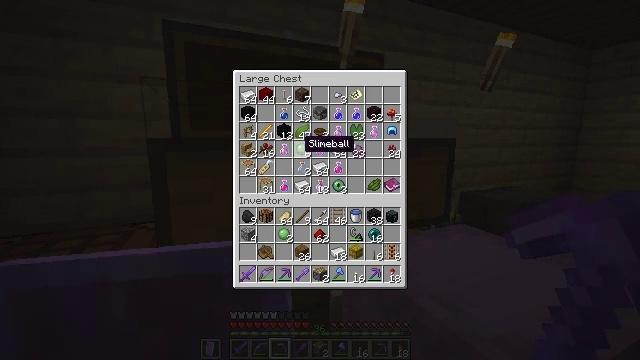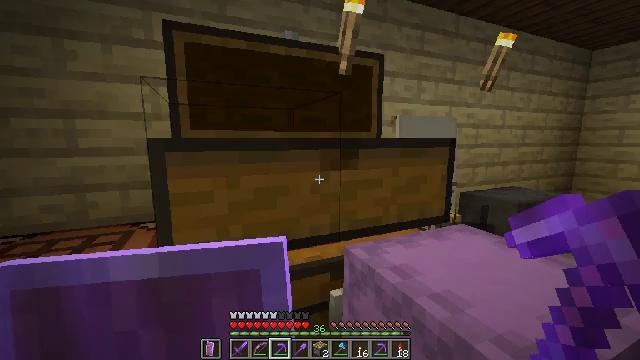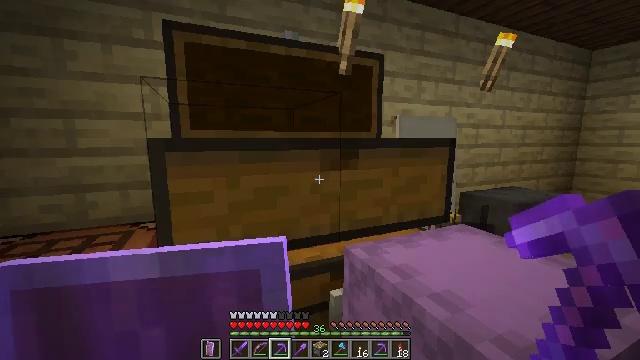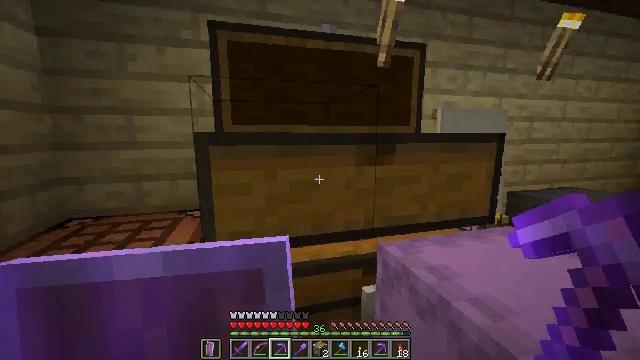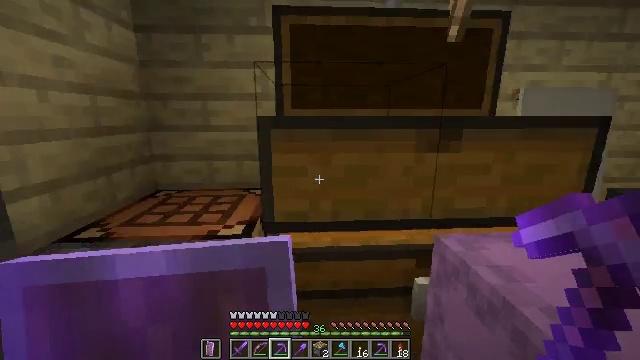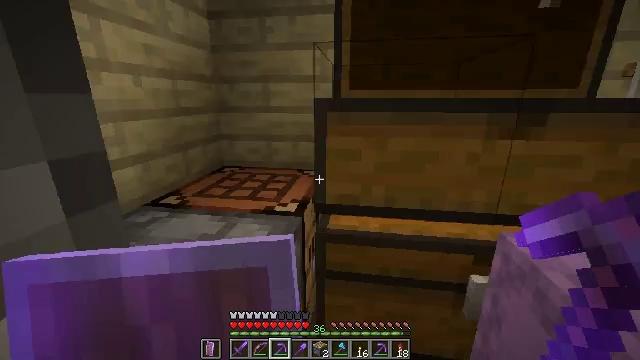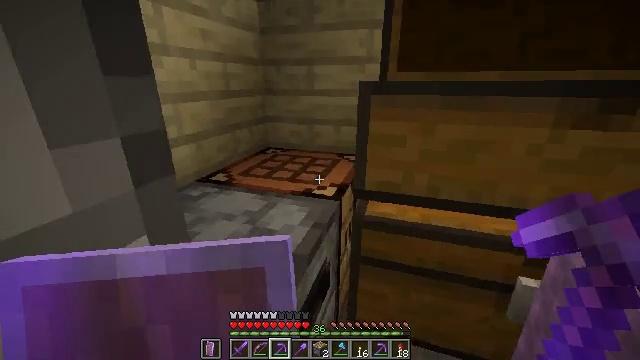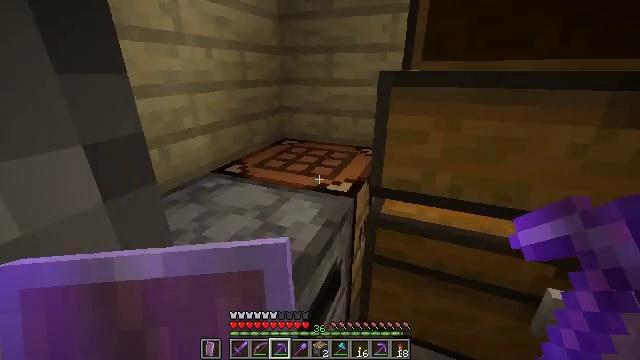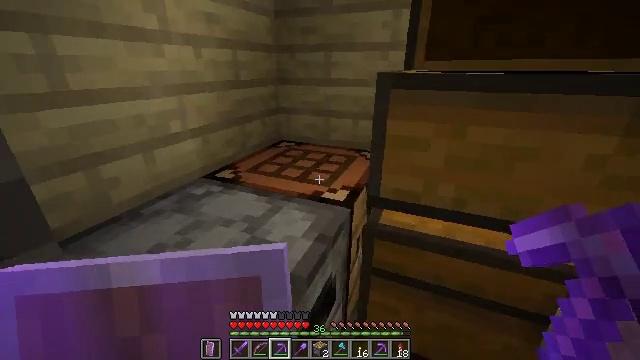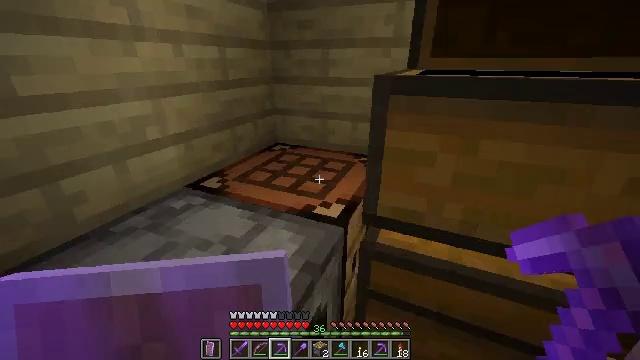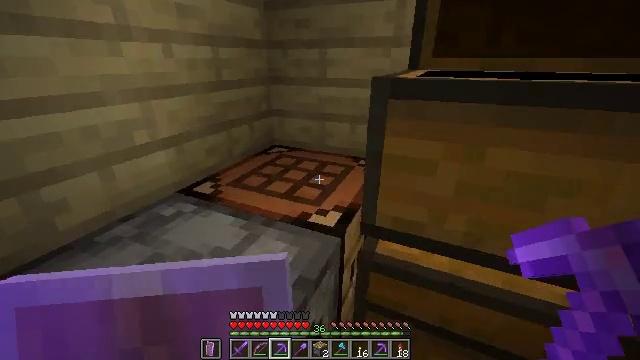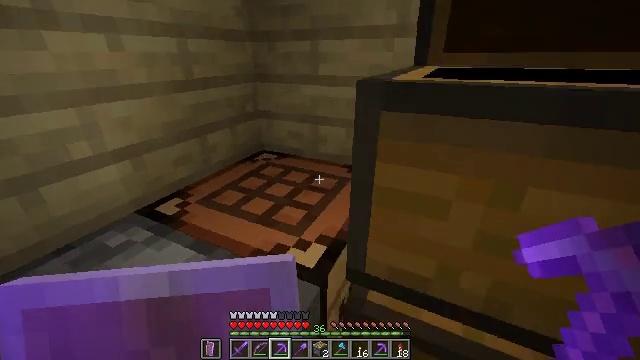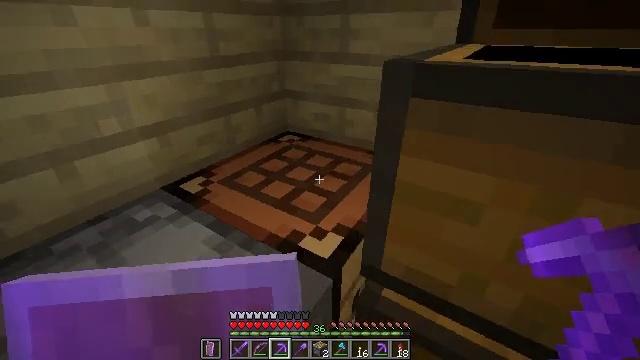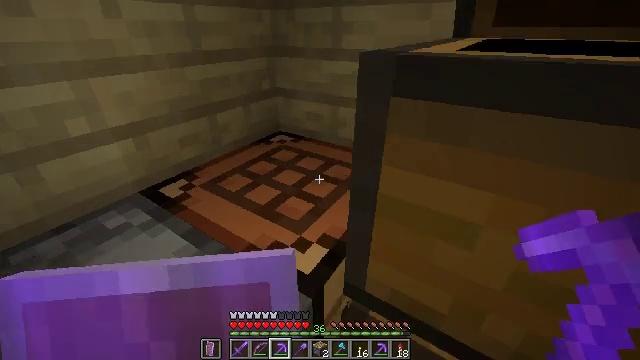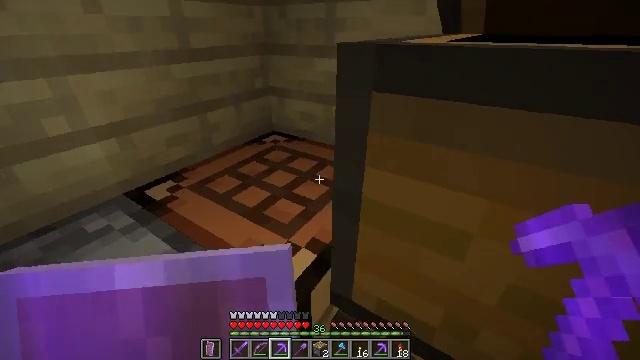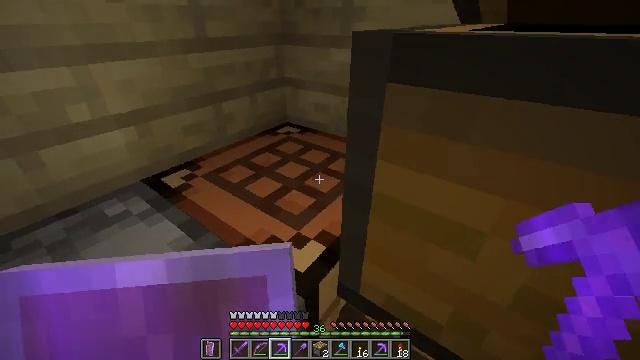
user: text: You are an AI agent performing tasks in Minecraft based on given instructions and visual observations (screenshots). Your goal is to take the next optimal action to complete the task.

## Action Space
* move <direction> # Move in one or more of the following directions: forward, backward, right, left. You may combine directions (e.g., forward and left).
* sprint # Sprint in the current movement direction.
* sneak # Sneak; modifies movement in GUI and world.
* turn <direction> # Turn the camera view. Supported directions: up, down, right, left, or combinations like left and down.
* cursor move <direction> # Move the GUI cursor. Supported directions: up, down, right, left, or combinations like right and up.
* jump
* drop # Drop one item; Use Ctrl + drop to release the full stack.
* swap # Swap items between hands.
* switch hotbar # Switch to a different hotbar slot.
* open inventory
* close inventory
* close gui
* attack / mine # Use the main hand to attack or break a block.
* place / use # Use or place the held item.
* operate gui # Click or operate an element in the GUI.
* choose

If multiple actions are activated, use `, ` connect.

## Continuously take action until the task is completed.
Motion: motion action
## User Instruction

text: In the crafting table, craft a sticky piston.
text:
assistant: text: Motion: no_op
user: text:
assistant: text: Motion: no_op
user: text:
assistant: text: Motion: turn left and down
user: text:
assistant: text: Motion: turn left and down
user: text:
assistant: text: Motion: turn left and down
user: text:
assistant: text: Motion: turn left and down
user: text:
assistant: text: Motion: move forward, turn left and down
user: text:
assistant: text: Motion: move forward
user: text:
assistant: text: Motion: move forward, turn left
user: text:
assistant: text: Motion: move forward
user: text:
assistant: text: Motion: move forward, turn left and down
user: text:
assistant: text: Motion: turn left and down
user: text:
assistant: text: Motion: no_op
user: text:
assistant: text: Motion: no_op
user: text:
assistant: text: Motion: turn left and down
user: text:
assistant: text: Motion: no_op
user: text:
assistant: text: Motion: no_op
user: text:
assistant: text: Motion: no_op
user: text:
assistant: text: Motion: no_op
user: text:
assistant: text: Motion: no_op
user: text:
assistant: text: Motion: no_op
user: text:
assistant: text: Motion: no_op
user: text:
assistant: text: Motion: no_op
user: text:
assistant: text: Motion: no_op
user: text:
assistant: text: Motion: turn left and down
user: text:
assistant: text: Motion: turn left and down
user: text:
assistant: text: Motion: no_op
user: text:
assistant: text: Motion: use / place
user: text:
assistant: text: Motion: use / place
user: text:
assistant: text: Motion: use / place